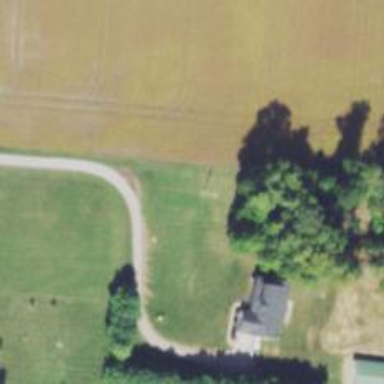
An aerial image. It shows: Driveway leading to service road.